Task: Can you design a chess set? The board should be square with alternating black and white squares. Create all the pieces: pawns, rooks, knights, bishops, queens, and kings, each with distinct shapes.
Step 5345:
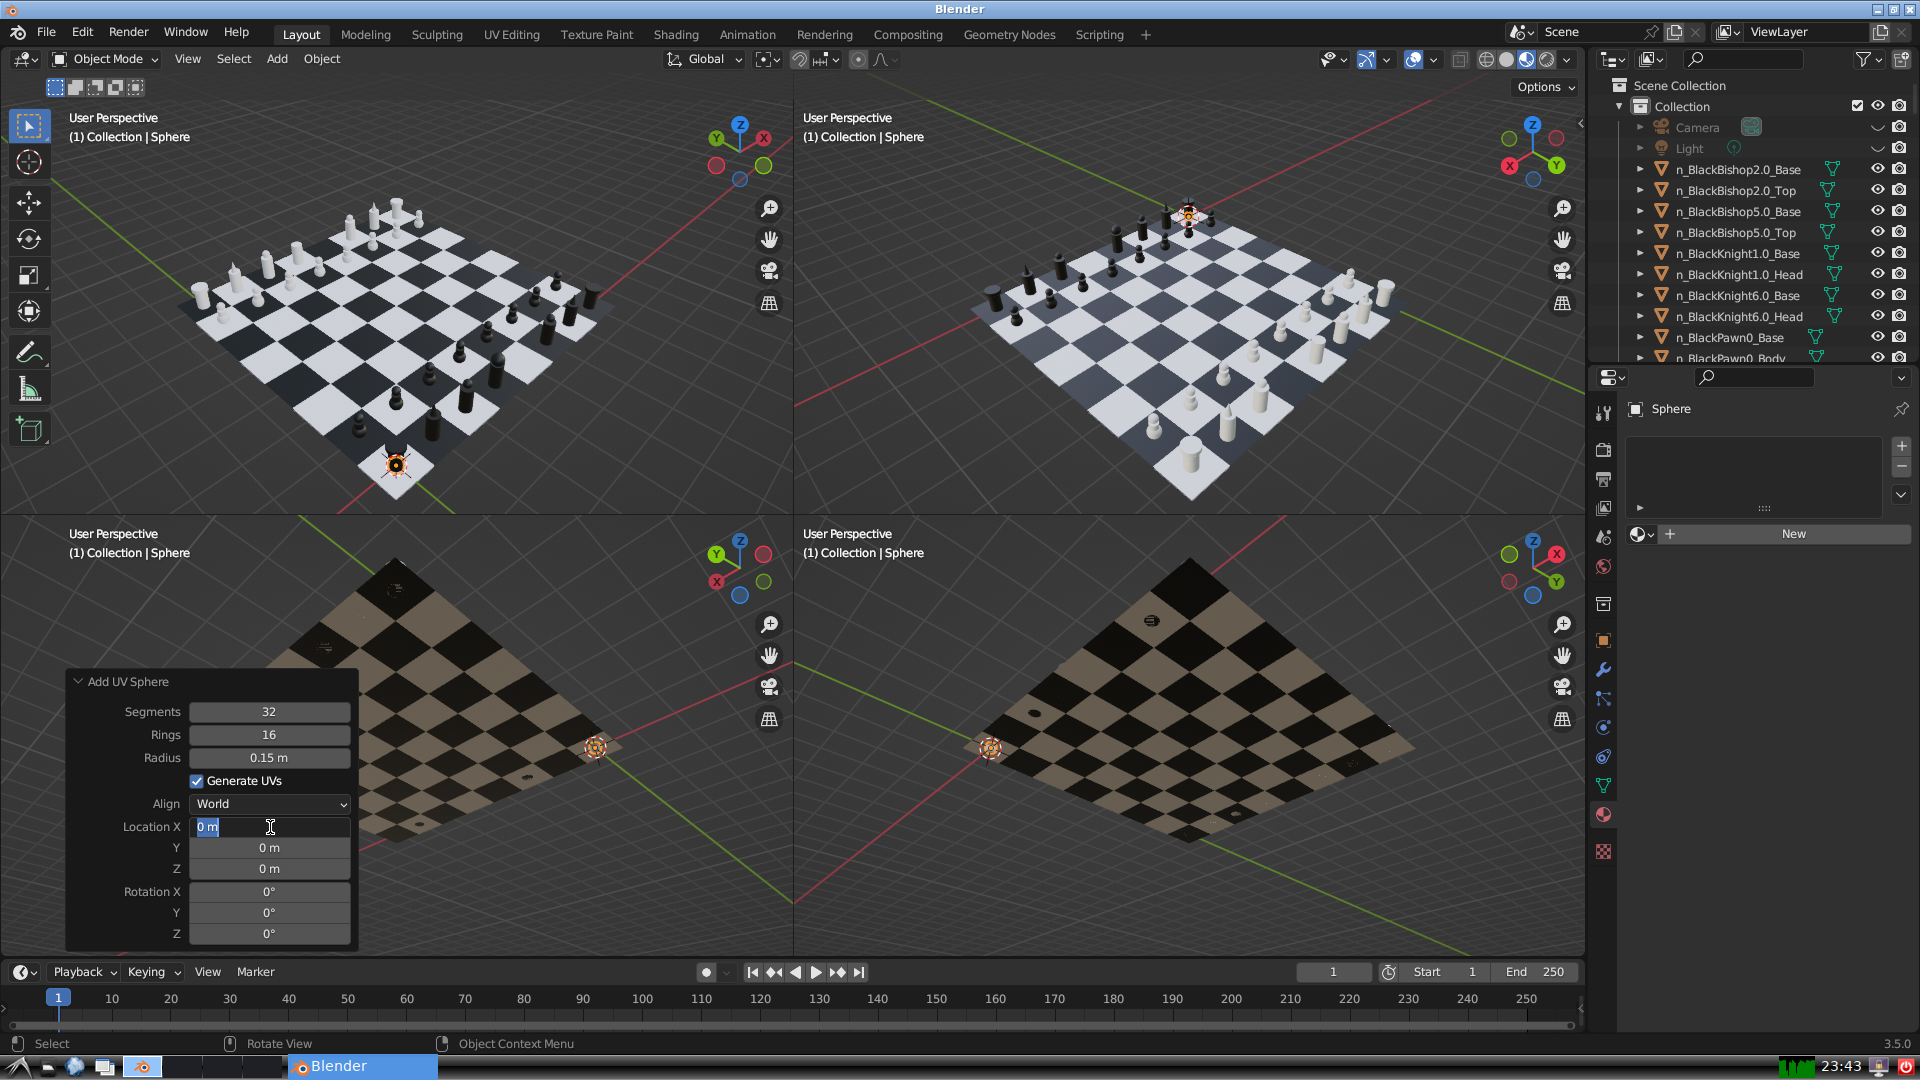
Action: input_text: 3.0